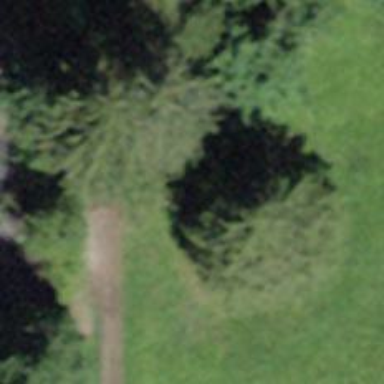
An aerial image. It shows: Bench.